Field crop: tomato
Growth stage: 1
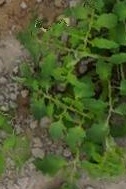
Species: tomato